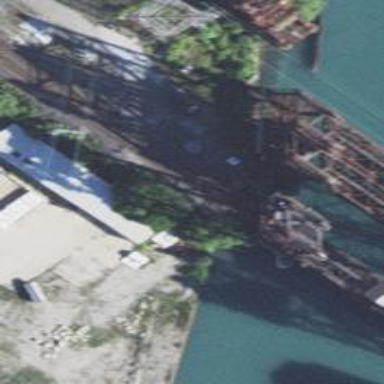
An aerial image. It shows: Movable bridge.